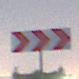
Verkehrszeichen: RichtungstafelnInKurvenGrossLinks
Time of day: Night
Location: Outdoor (Nature)
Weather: Overcast
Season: NotSpecified
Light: Artificial